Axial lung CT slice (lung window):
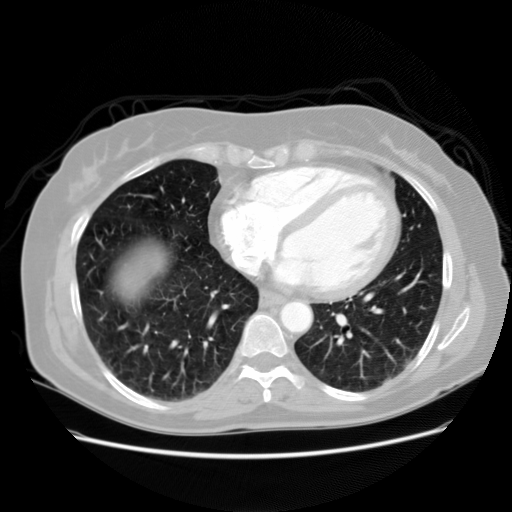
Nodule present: no